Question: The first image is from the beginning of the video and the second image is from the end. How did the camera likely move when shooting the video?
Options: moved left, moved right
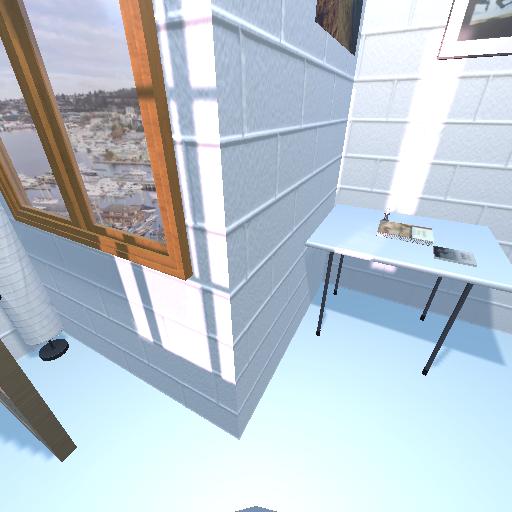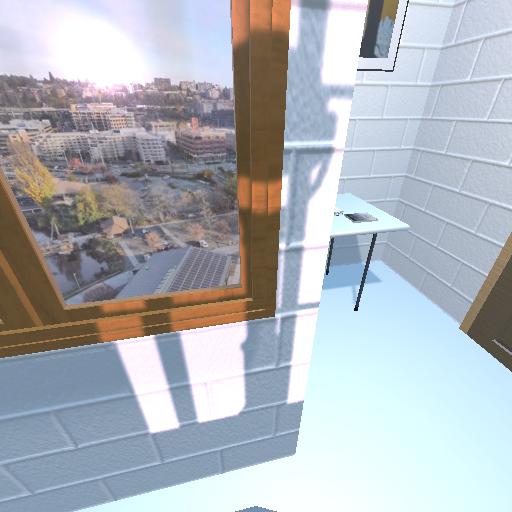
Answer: moved left